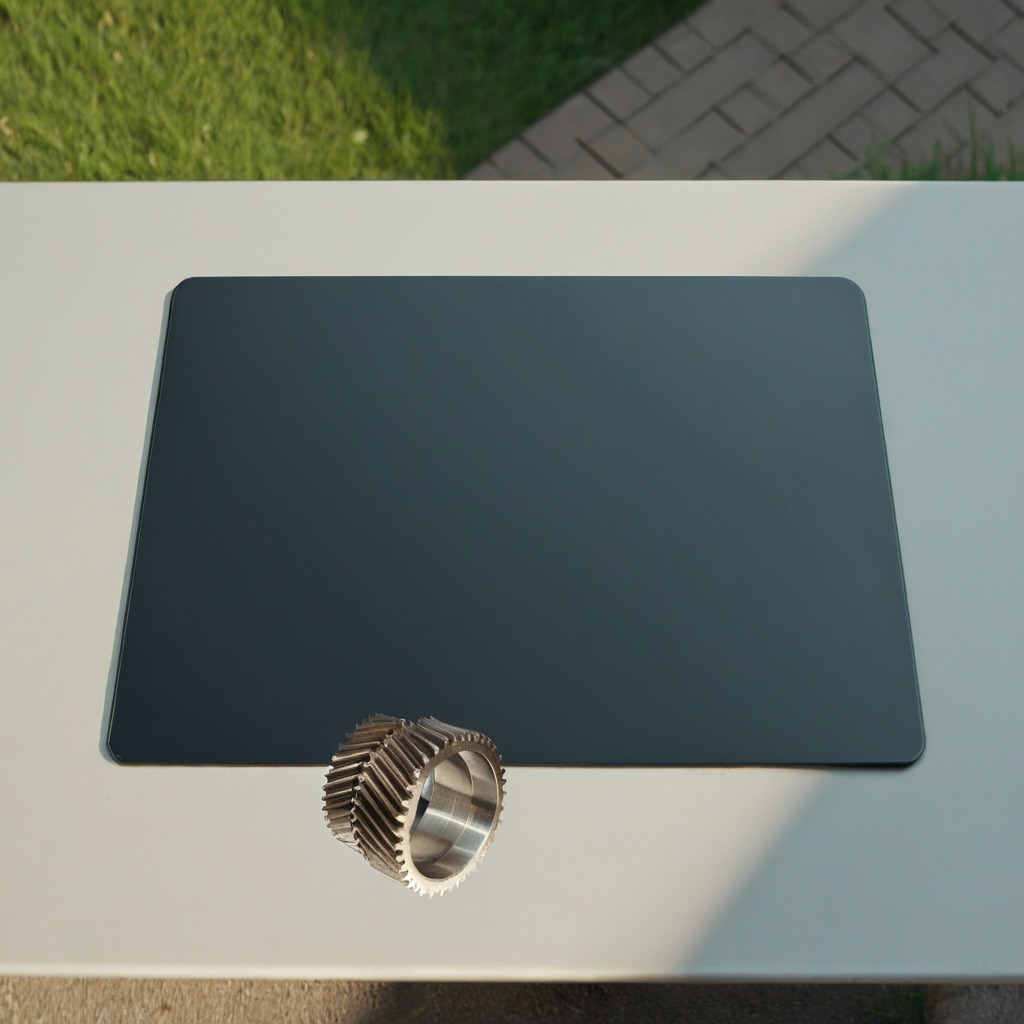
A steel gear with teeth is lying on a clean utility table in a temporary outdoor tool station.